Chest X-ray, AP view. Patient: 42 years old, sex M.
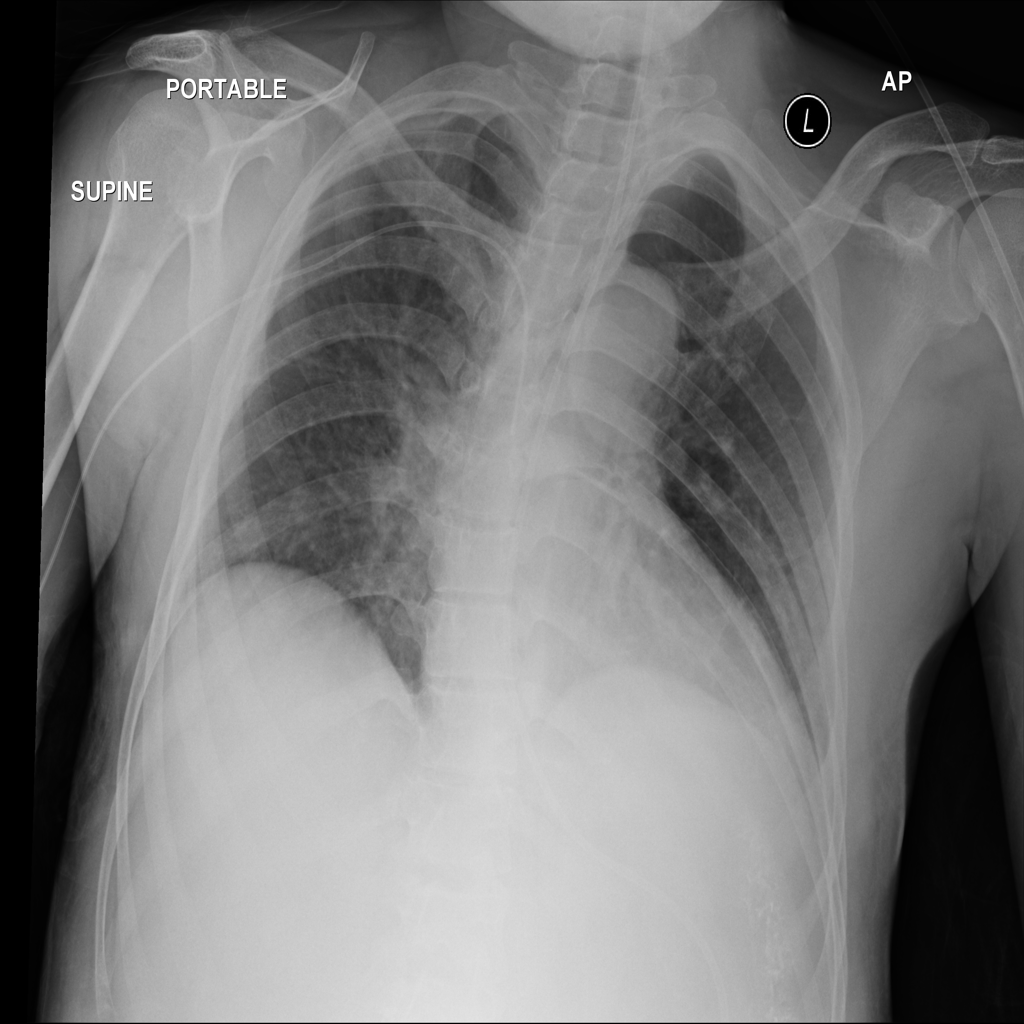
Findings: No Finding